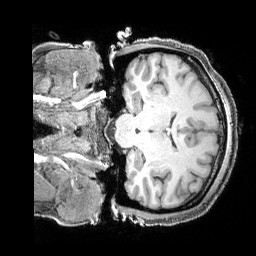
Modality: T1w
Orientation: coronal
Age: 33
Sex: female
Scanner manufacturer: siemens
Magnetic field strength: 3 T
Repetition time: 2.4 s
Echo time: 0.00215 s